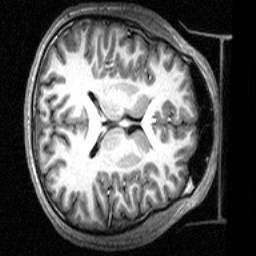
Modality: T1w
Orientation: axial
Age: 21
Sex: male